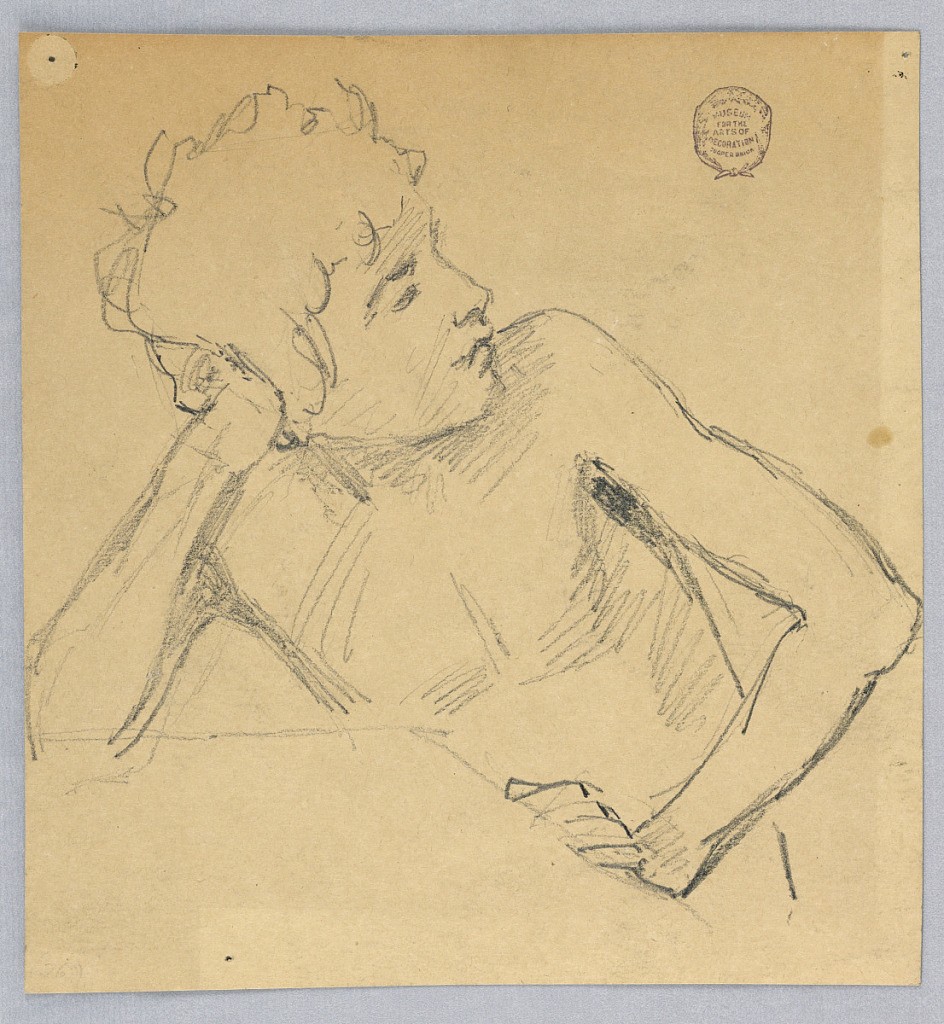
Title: Figure Study
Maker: Francis Augustus Lathrop, American, 1849–1909
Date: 1893–94
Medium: Graphite on cream paper
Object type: Drawing
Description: Half-figure with bare chest. The head leans on the right hand and is turned toward the left shoulder. The right elbow and left hand lean on a squared surface.